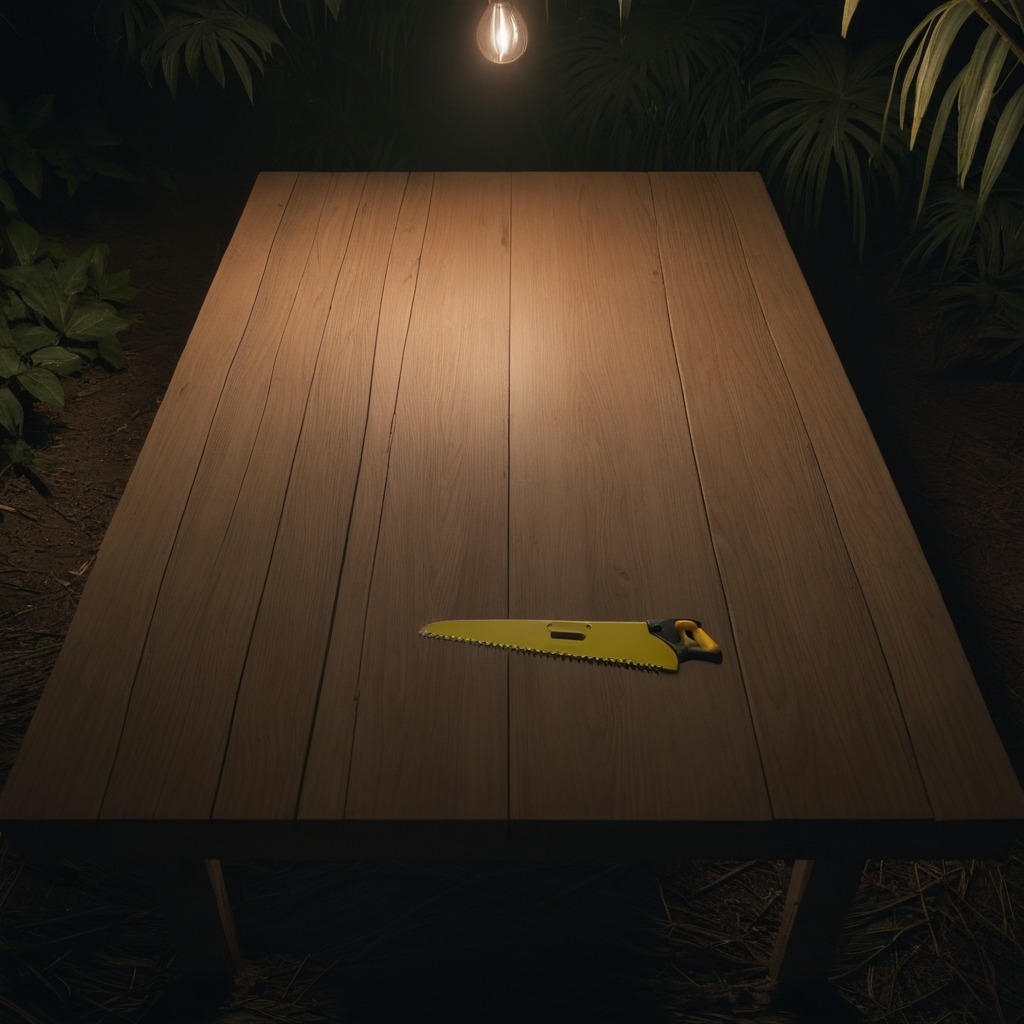
A metal saw is lying on the wooden table.